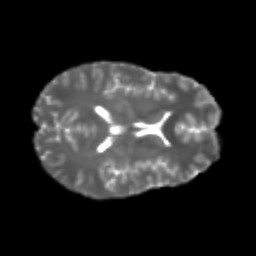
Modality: T2w
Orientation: axial
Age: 21
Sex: female
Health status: healthy
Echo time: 0.074 s